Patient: sex M, age 73
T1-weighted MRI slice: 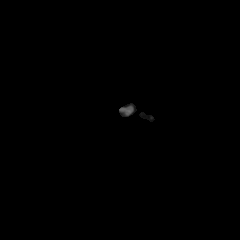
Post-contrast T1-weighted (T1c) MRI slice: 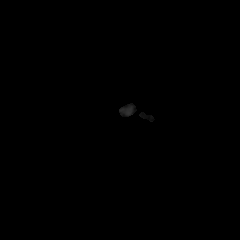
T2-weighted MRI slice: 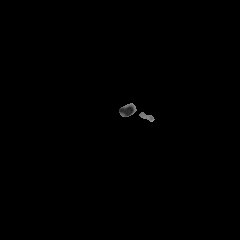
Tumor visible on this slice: no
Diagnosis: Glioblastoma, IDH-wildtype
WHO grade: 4